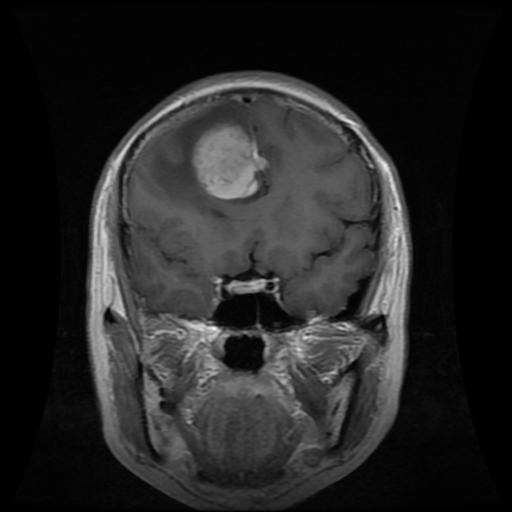
Label: meningioma